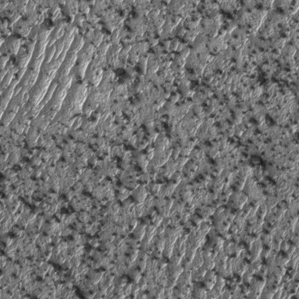
Label: frost